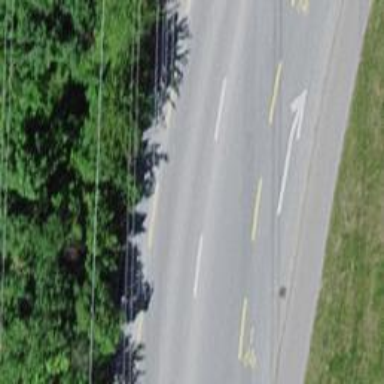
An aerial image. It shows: Asphalt tertiary road with advisory cycle lane.